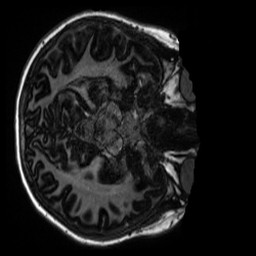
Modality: MP2RAGE
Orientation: axial
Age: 10
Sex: female
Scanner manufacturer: siemens
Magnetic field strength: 3 T
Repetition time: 4 s
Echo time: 0.00303 s